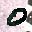
Label: 0